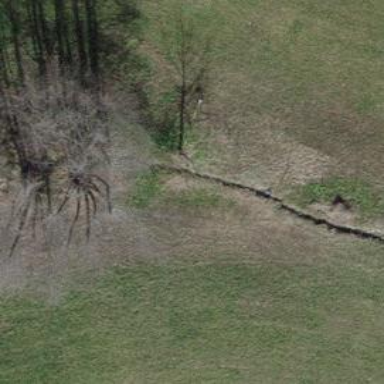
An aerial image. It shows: Ditch serving as waterway.